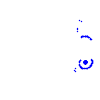
Particle: proton